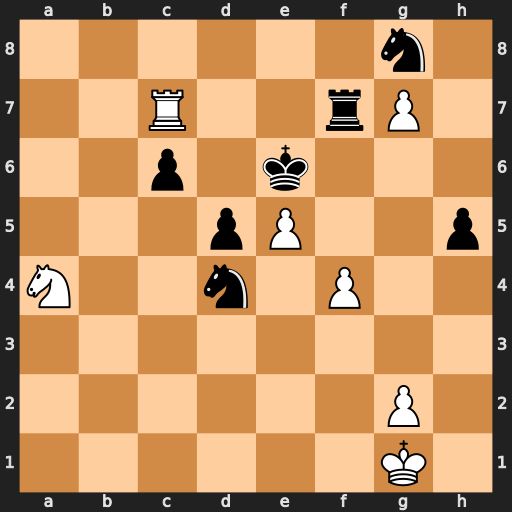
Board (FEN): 6n1/2R2rP1/2p1k3/3pP2p/N2n1P2/8/6P1/6K1
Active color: w
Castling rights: -
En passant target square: -
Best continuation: Nc5+ Kf5 Rxf7+